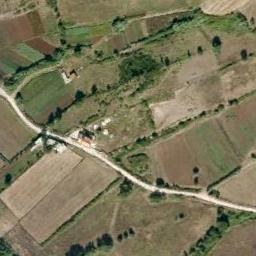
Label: terrace